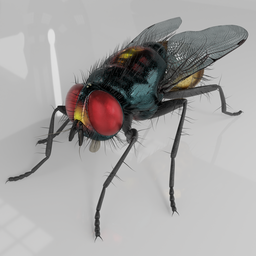
Label: animals